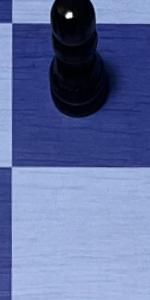
Label: Empty